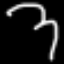
Label: squiggle